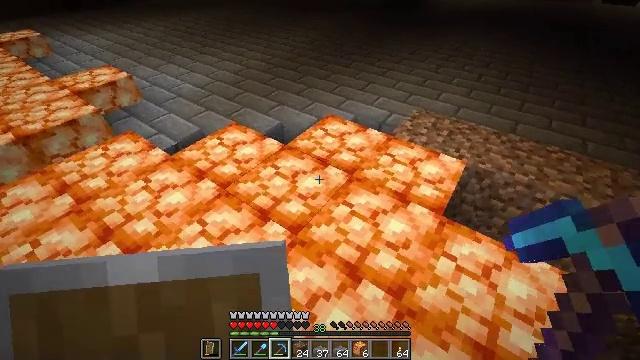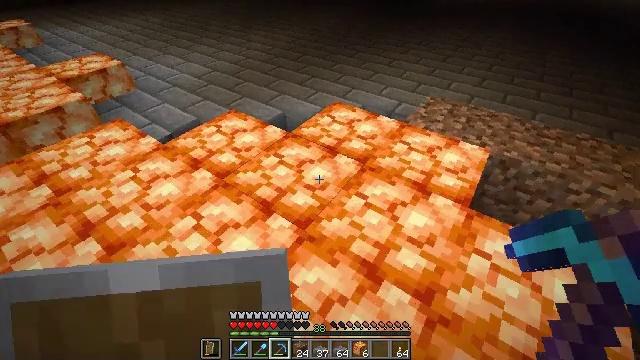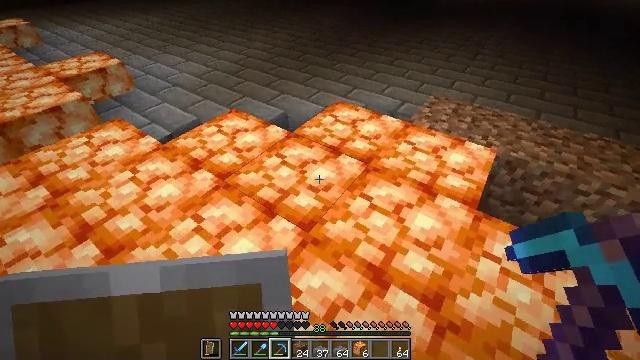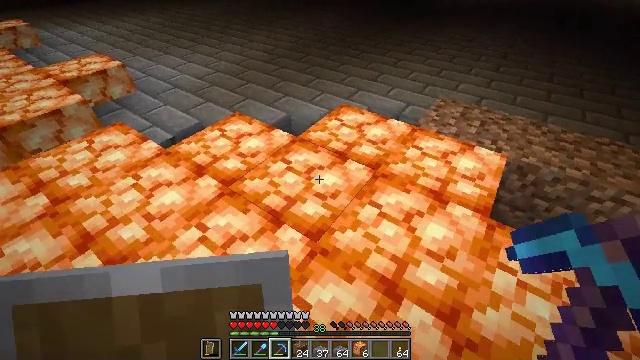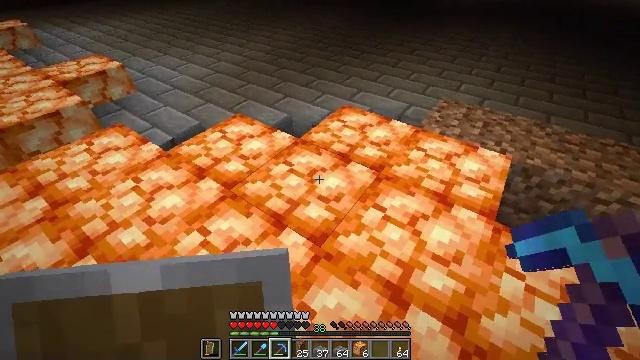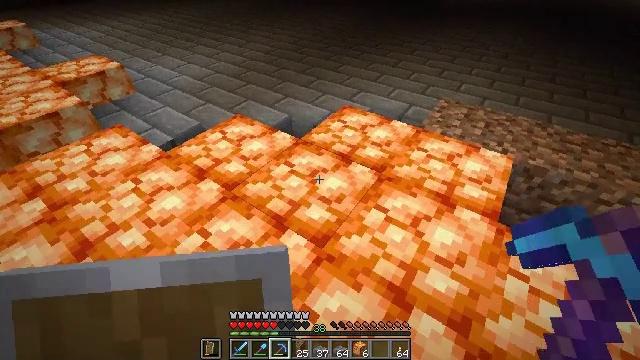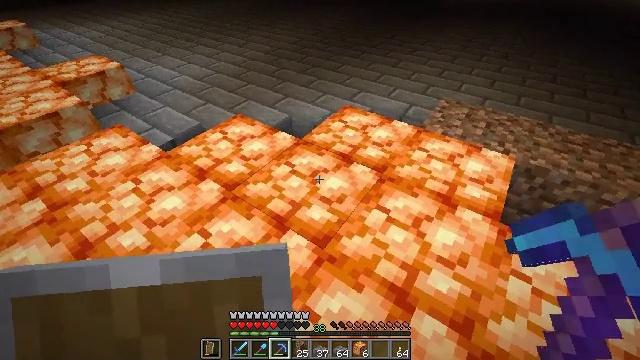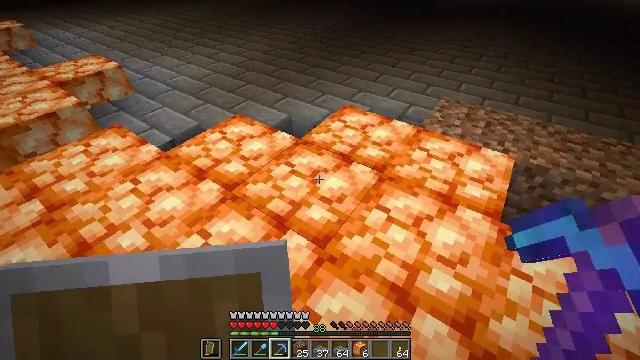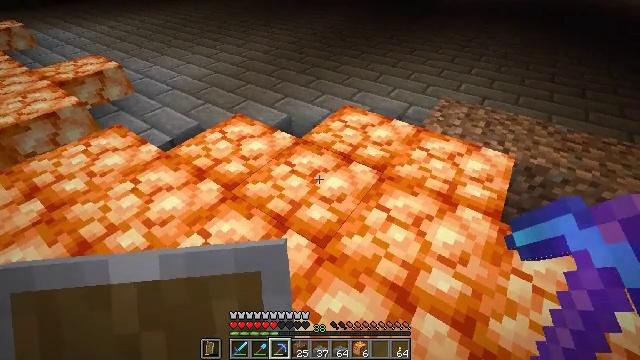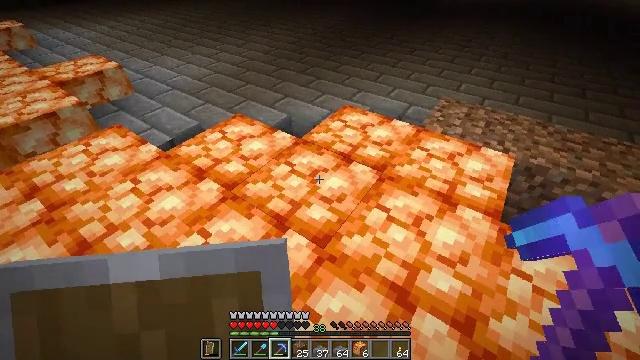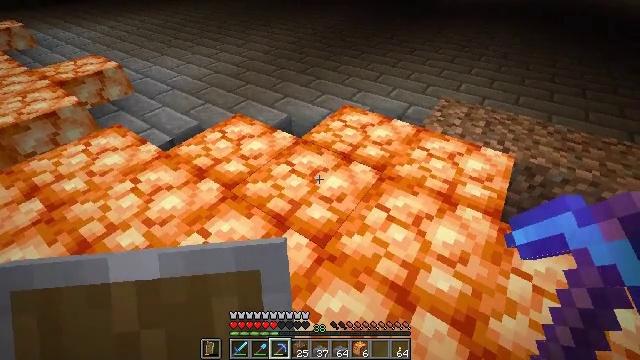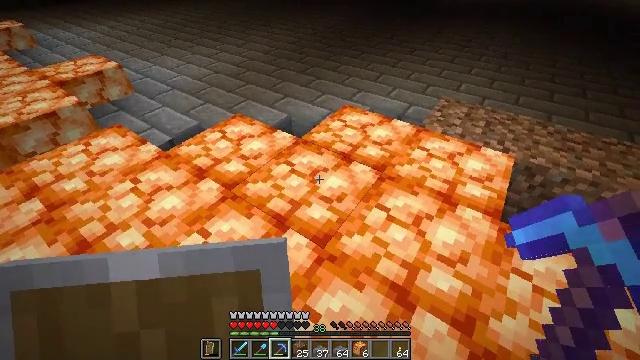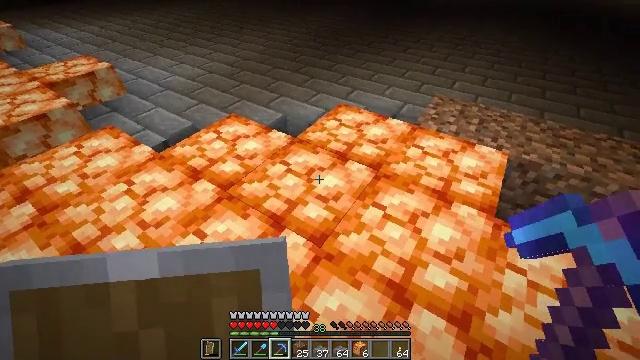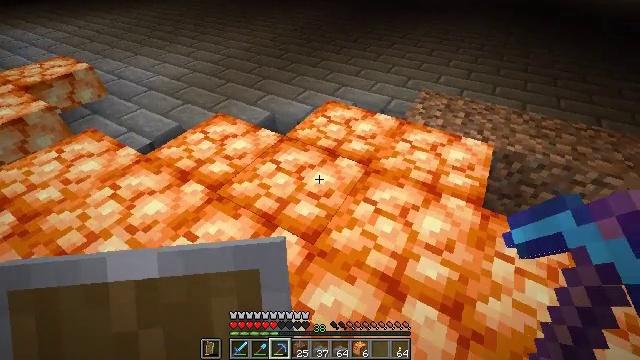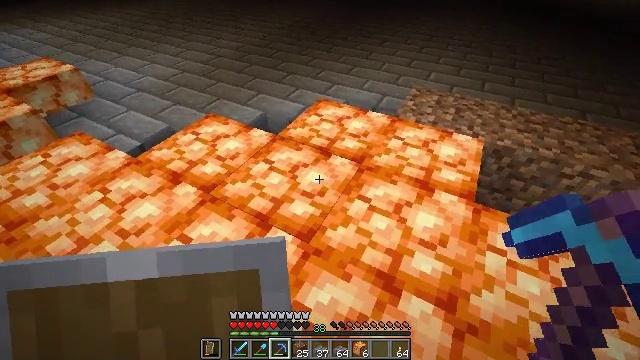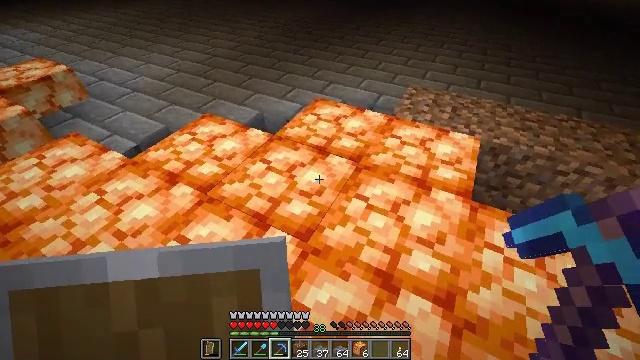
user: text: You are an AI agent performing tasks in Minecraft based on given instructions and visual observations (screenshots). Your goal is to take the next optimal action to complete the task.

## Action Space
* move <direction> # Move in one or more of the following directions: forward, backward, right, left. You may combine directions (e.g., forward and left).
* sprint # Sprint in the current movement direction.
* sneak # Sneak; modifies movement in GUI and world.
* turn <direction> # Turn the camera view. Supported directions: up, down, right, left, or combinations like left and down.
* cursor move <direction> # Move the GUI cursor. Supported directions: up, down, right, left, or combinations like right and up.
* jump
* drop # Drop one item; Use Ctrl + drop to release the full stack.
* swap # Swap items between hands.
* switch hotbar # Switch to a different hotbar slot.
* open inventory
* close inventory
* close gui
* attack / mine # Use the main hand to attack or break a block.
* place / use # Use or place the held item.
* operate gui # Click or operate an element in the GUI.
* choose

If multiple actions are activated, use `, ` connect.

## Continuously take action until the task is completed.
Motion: motion action
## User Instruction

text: Break the glowing shroomlight.
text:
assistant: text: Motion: no_op
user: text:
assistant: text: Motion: no_op
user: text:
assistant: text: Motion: no_op
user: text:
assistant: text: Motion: no_op
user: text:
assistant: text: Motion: no_op
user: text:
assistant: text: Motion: no_op
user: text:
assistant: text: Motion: no_op
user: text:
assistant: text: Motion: no_op
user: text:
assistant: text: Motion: no_op
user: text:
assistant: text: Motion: no_op
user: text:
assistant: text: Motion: no_op
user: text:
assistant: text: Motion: turn right
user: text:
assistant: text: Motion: turn right
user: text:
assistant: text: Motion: turn right
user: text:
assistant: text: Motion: no_op
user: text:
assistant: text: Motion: no_op
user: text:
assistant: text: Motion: no_op
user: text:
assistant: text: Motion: no_op
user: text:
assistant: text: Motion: turn right
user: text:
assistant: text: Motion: turn right and down
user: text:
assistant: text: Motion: turn right and down
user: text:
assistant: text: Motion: turn right
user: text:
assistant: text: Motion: turn up
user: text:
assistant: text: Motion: no_op
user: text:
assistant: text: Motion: turn right and down
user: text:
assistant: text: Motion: turn down
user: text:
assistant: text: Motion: no_op
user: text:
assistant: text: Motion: no_op
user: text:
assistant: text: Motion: no_op
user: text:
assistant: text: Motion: no_op